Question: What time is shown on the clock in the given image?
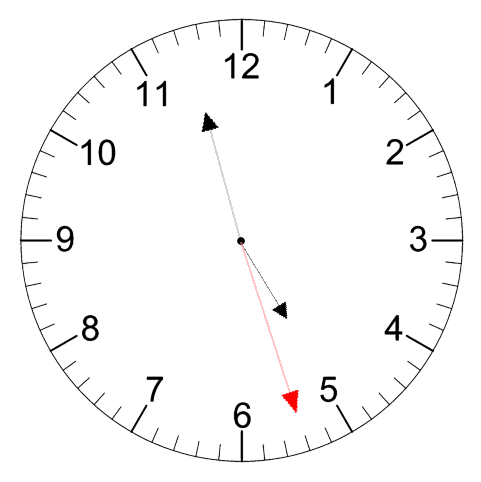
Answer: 04:57:27